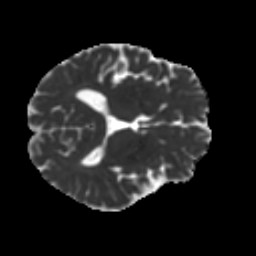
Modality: MD
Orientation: axial
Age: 71
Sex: male
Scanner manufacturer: ge
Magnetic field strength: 3 T
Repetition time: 7.8 s
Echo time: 0.0606 s